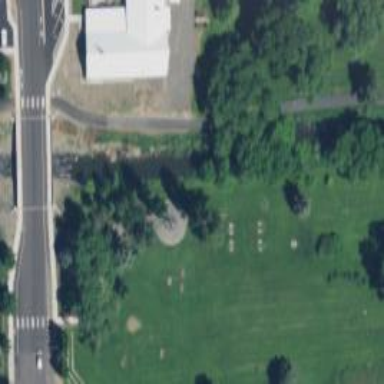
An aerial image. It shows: Memorial site with historic significance.